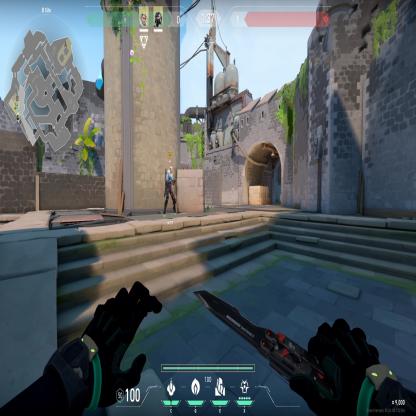
Label: teammate